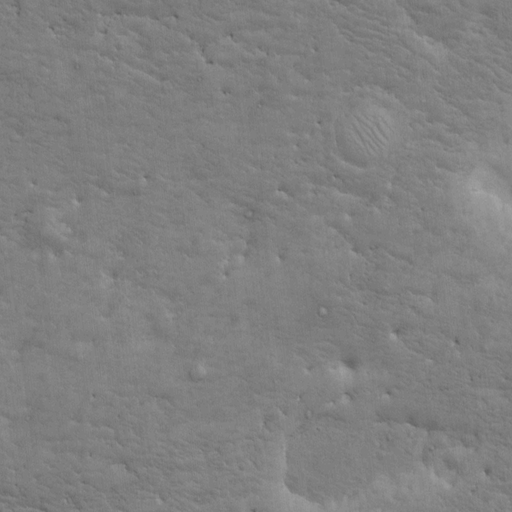
Classes present: Background, Cone